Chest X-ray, AP view. Patient: 44 years old, sex M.
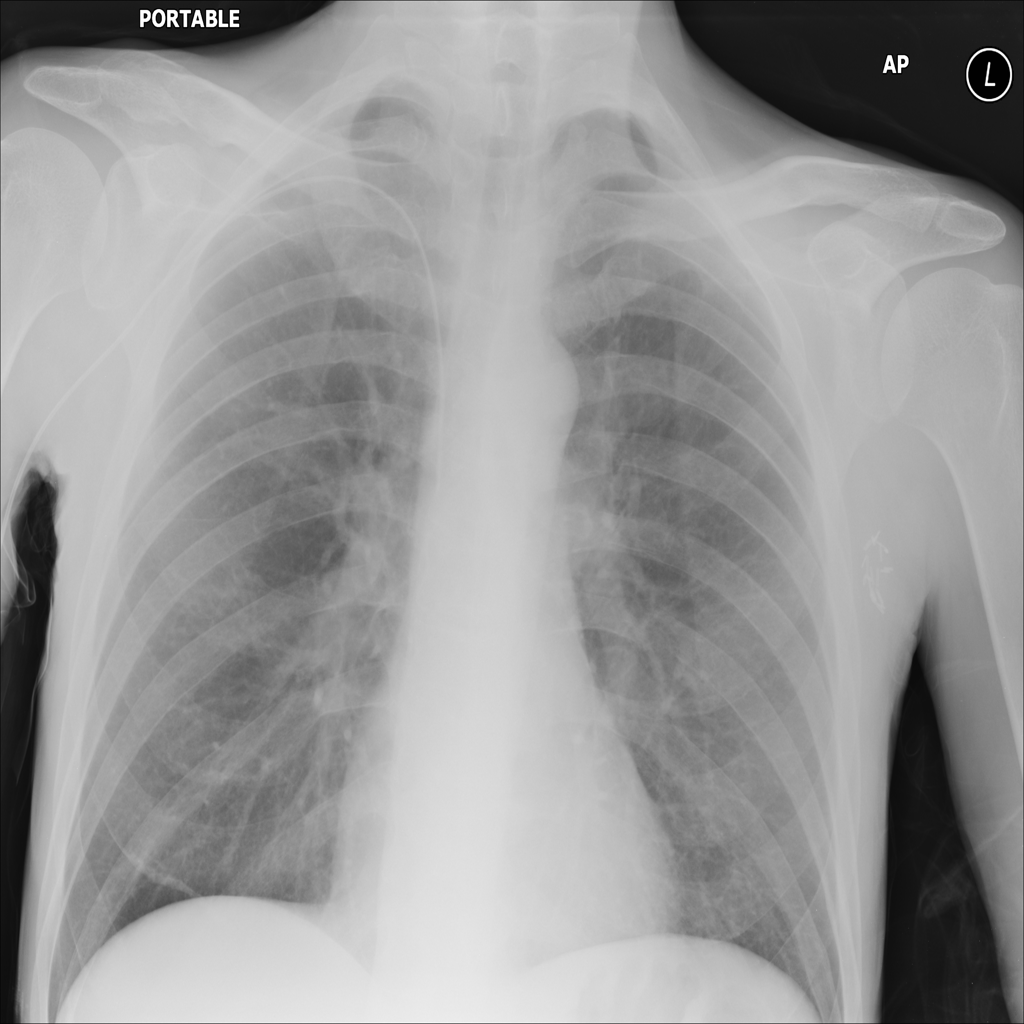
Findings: No Finding